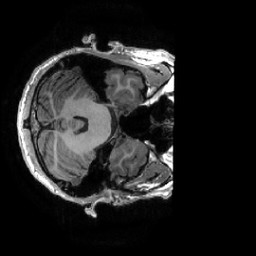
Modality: T1w
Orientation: axial
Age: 26
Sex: male
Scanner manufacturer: ge
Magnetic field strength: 3 T
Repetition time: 0.0073 s
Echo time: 0.003 s